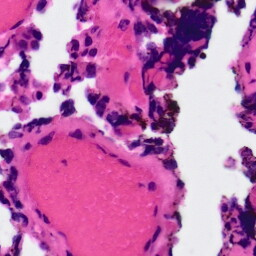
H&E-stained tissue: Ovarian